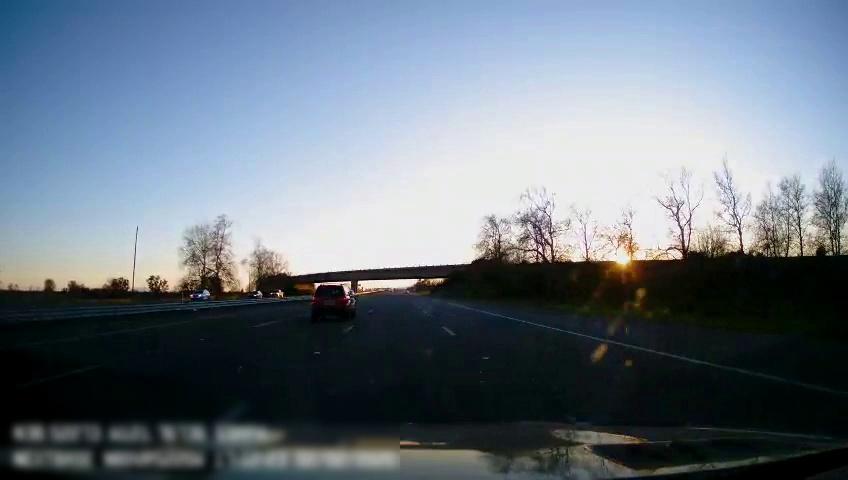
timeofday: Day
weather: Sunny
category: Drivable Space
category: Vehicles | SUV
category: Vehicles | SUV
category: Vehicles | SUV
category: Vehicles | Truck
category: Lanes | Alternate Lane
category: Lanes | Alternate Lane
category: Lanes | Current Lane
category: Lanes | Current Lane
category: Lanes | Alternate Lane